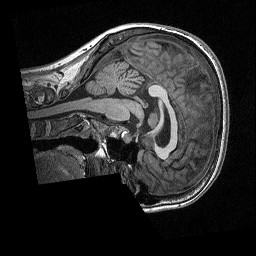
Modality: T1w
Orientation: sagittal
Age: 37
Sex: female
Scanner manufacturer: siemens
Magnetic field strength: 3 T
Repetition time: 2.3 s
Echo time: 0.00298 s